Question: I've got a JTree with icons on some of the nodes within the tree. They appear and work fine but when I select a node with a icon, the renderer does not render the entire node selected but appears to have an offset applied to it, as if it thinks the icon is still to the left of the node as below:

The code for the renderer (which extends DefaultTreeCellRenderer) is below:
'''
public ProfileTreeRenderer() {
super.setLeafIcon(null);
super.setClosedIcon(null);
super.setOpenIcon(null);
}
@Override
public Component getTreeCellRendererComponent(JTree tree, Object value, boolean sel, boolean expanded, boolean leaf, int row, boolean hasFocus) {
Component c = super.getTreeCellRendererComponent(tree, value, sel, expanded, leaf, row, hasFocus);
if (c instanceof JLabel) {
JLabel label = (JLabel) c;
label.setHorizontalTextPosition(SwingConstants.LEADING);
}
if(sel && !hasFocus) {
setBackgroundSelectionColor(UIManager.getColor("Panel.background"));
setTextSelectionColor(UIManager.getColor("Panel.foreground"));
} else {
setTextSelectionColor(UIManager.getColor("Tree.selectionForeground"));
setBackgroundSelectionColor(UIManager.getColor("Tree.selectionBackground"));
}
if (value instanceof ProfileNode) {
ProfileNode node = (ProfileNode) value;
if (node.isUsed() && !sel) {
c.setForeground(Color.GRAY);
}
if (node.getIcon() != null) {
setIcon(node.getIcon());
}
}
}
'''
I cannot see why the renderer would apply this offset, so can anyone offer a way to get the node fully selected with the icon? The SSCCE code for the tree itself is below.
'''
public class Example extends JDialog {
public Example() {
JTree tree = new JTree(createModel());
tree.setCellRenderer(new ProfileTreeRenderer());
setLayout(new BorderLayout());
add(tree, BorderLayout.CENTER);
}
private TreeModel createModel() {
ProfileNode root = new ProfileNode("Profiles");
ProfileNode userA = new ProfileNode("Example User A");
ProfileNode userB = new ProfileNode("Example User B");
// You'll need to subsitute your own 16x16 icons here
userA.setIcon(ImageSet.USER_ICON);
userB.setIcon(ImageSet.USER_ICON);
root.add(userA);
root.add(userB);
return new DefaultTreeModel(root);
}
public static void main(String[] args) {
EventQueue.invokeLater(new Runnable() {
@Override
public void run() {
new Example().setVisible(true);
}
});
}
}
'''
The ProfileNode class:
'''
public class ProfileNode extends DefaultMutableTreeNode {
@Getter private String labelDisplay;
@Getter @Setter private ImageIcon icon;
@Getter @Setter private boolean isUsed = false;
public ProfileNode(String labelDisplay) {
this.labelDisplay = labelDisplay;
}
@Override
public String toString() {
return labelDisplay;
}
}
'''
Thanks in advance.
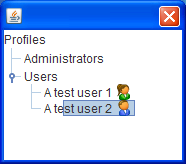
Answer: The problem is that the DefaultTreeCellRenderer uses its icon property exclusively for the open/leaf/close icons: it assumes that - if the icon != null - it's at the start of the component (even if it isn't) and adjusts the selection accordingly. You need to re-adjust ... or use SwingX renderers :-)
Something like:
'''
JXTree tree = new JXTree();
tree.expandAll();
IconValue iv = new IconValue() {
Icon icon = XTestUtils.loadDefaultIcon("green-orb.png");
@Override
public Icon getIcon(Object value) {
return value.toString().contains("s") ? icon : null;
}
};
StringValue converter = new MappedValue(StringValues.TO_STRING, iv);
WrappingProvider provider = new WrappingProvider(IconValues.NONE, converter);
// hacking around missing api ...
LabelProvider wrappee = (LabelProvider) provider.getWrappee();
wrappee.getRendererComponent(null).setHorizontalTextPosition(JLabel.LEADING);
TreeCellRenderer r = new DefaultTreeRenderer(provider);
tree.setCellRenderer(r);
'''